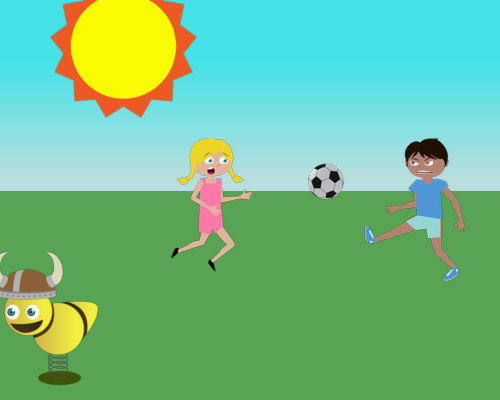
top left is a sun and under a  bee with a viking hat on it  center right is an angry boy kicking a soccer ball to a surprised girl running towards him